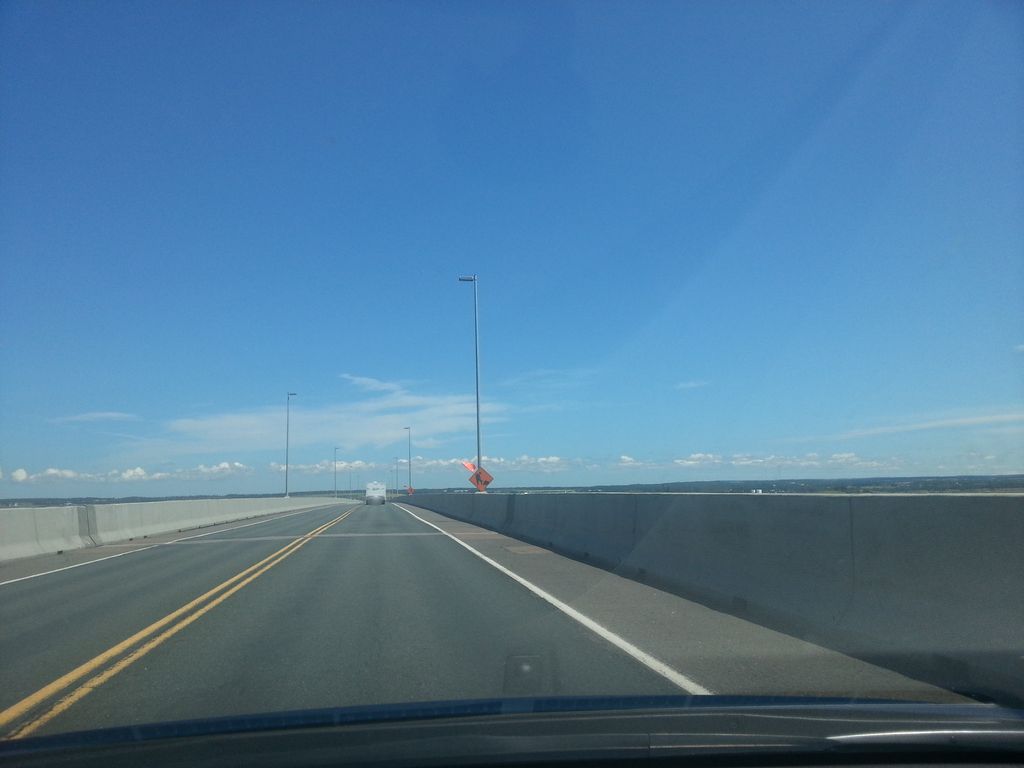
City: charlottetown